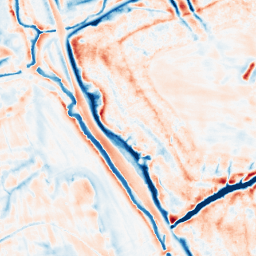
Category: edge_preserving
Decomposition family: bilateral
Decomposition parameters: d: 21
sigma_color: 50
sigma_space: 150
Upsampling method: linear_exact
Upsampling parameters: scale: 4
Upsampling scale: 4